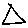
Label: triangle